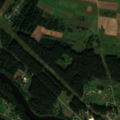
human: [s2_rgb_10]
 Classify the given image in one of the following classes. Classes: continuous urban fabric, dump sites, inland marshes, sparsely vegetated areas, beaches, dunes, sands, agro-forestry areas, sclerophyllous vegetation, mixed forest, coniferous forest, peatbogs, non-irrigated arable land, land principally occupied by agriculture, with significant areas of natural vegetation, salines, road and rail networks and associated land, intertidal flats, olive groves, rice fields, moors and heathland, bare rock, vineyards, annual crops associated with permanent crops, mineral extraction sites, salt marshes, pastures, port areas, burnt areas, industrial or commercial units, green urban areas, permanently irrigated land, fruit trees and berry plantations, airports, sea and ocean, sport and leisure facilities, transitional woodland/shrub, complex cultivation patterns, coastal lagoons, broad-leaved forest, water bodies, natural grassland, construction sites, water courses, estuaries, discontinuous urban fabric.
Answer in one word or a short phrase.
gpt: non-irrigated arable land, complex cultivation patterns, land principally occupied by agriculture, with significant areas of natural vegetation, coniferous forest, water courses